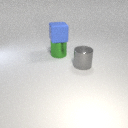
large gray metal cylinder in front of large green metal cylinder